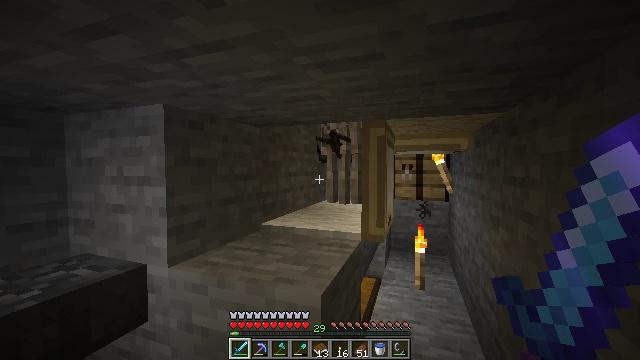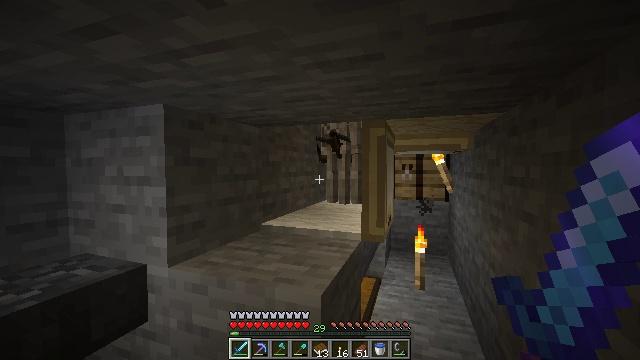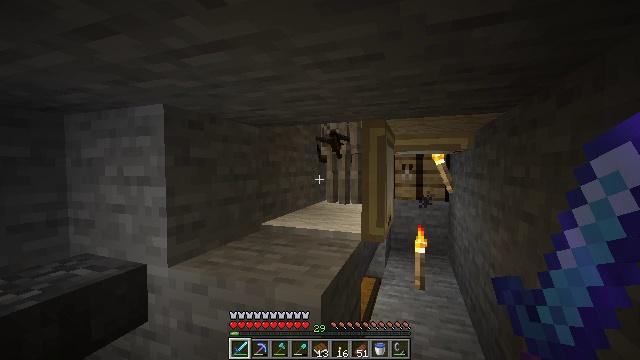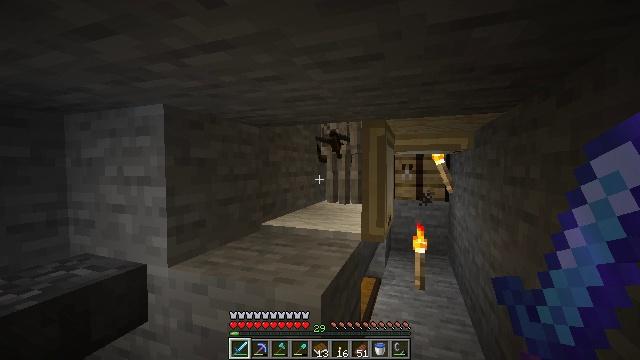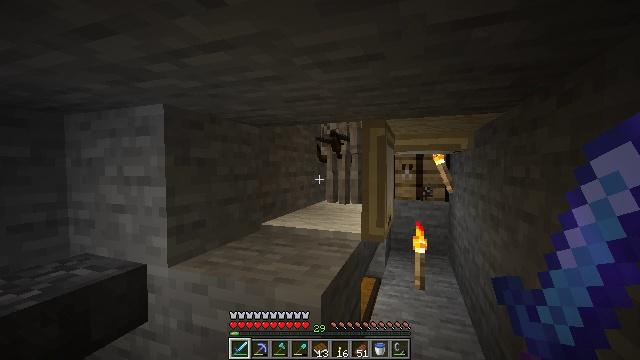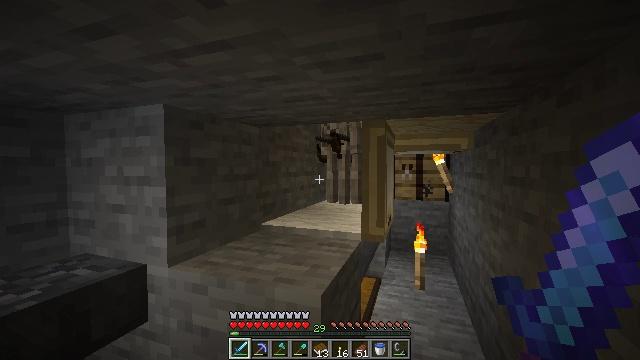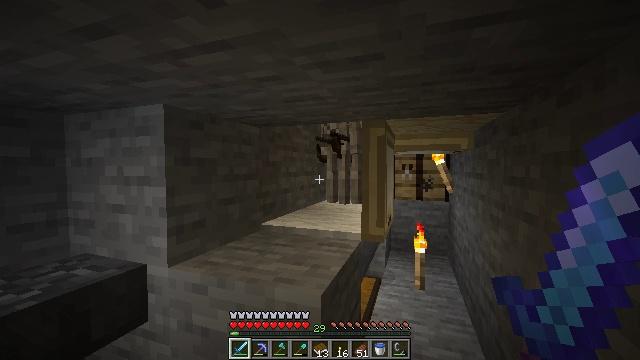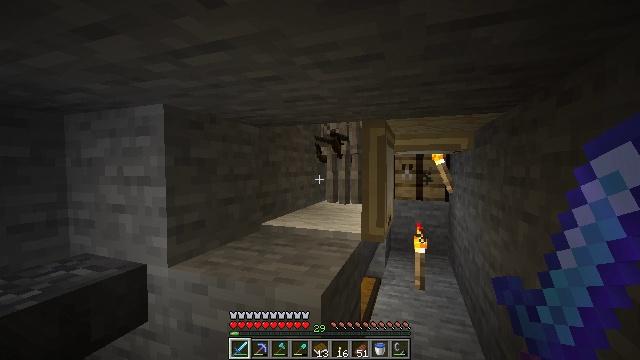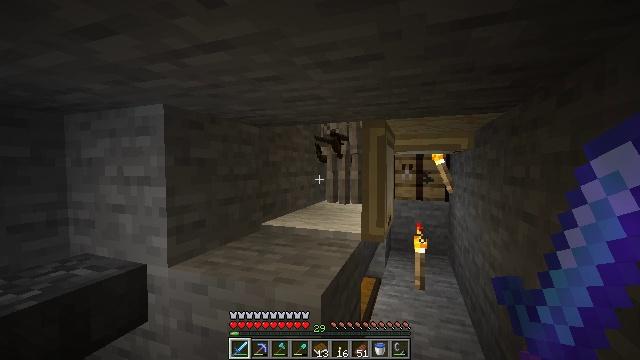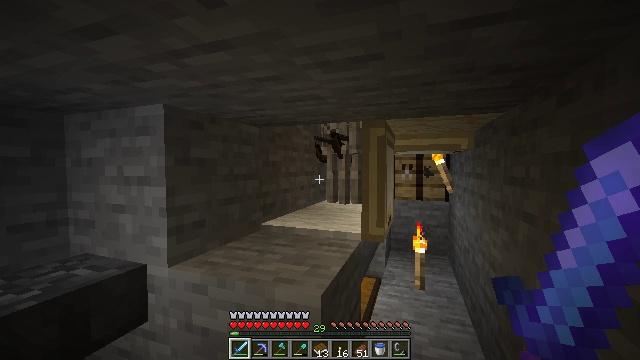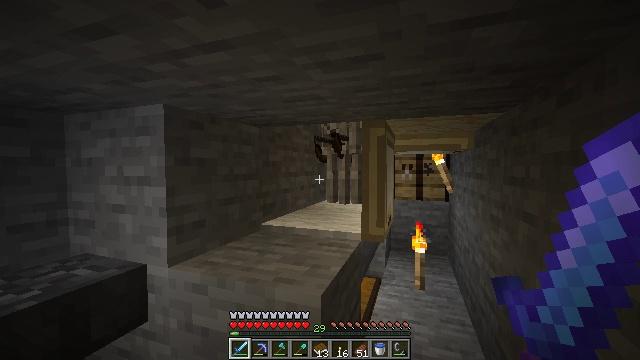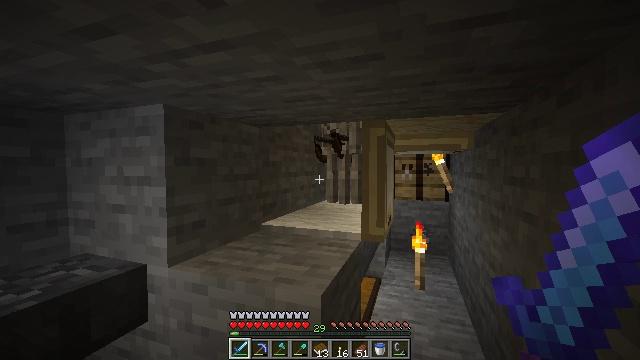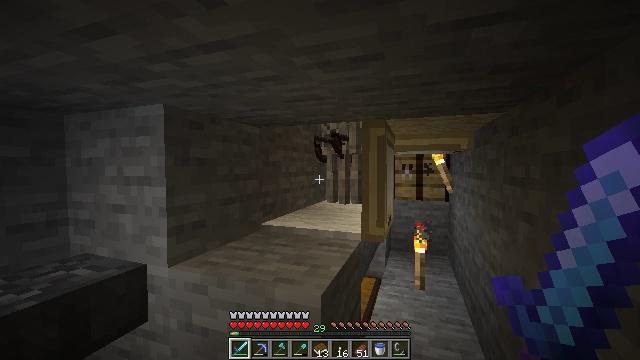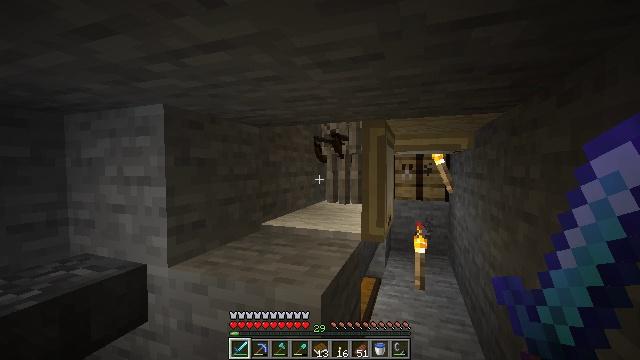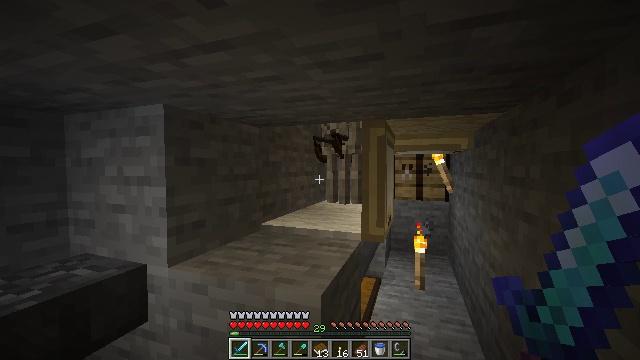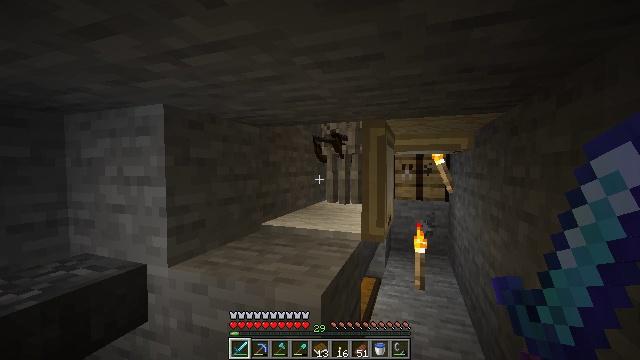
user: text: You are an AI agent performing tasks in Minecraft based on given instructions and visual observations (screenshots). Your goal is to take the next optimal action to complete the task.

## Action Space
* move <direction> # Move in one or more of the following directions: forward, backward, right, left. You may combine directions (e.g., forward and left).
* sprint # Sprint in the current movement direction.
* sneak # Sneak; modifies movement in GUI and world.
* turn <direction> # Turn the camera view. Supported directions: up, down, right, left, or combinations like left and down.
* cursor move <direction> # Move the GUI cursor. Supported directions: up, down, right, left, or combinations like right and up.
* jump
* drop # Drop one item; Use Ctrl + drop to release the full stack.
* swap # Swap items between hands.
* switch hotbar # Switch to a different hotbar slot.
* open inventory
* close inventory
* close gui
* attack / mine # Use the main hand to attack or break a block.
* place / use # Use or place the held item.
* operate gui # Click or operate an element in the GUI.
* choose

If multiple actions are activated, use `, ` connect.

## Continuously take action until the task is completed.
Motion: motion action
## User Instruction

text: Combat the skeleton.
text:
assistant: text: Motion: no_op
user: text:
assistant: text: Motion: no_op
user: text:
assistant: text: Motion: no_op
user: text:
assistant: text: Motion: no_op
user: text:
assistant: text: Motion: no_op
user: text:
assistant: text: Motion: no_op
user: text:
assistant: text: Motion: no_op
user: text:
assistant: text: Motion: no_op
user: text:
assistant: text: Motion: no_op
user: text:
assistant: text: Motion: no_op
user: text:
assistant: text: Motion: no_op
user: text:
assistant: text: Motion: no_op
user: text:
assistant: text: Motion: no_op
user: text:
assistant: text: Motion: no_op
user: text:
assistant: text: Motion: no_op
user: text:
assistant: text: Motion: no_op
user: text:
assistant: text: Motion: no_op
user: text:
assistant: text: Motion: no_op
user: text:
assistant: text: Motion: no_op
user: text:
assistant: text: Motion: no_op
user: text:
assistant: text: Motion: move forward
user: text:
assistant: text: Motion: move forward
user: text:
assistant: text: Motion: move forward, turn right
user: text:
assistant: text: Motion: move forward, turn right and up
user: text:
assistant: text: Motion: move forward
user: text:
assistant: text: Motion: move forward, turn right and up
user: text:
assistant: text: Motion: move forward, turn right and up
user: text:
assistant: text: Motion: attack / mine
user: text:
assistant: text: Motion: attack / mine
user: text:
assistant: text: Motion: attack / mine